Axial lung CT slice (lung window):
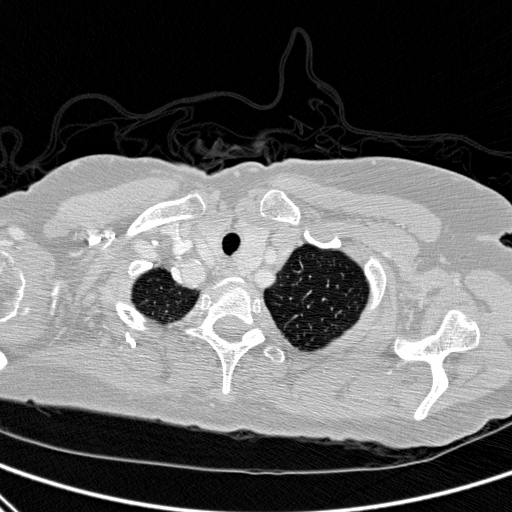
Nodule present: no